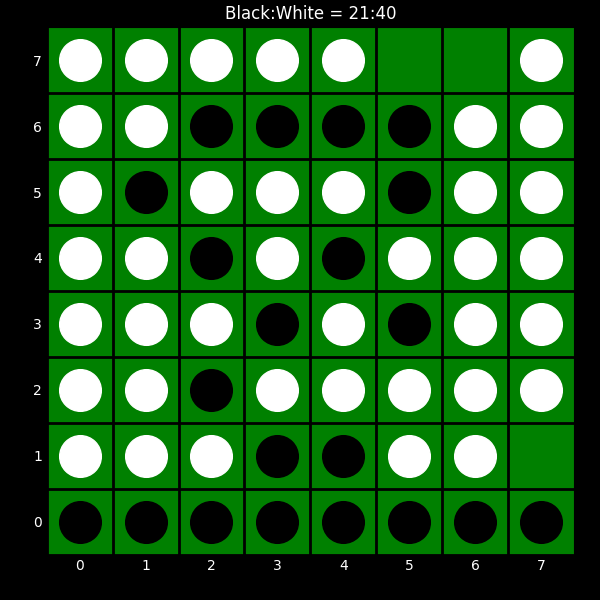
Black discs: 21
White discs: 40